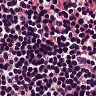
Metastatic tissue present: no